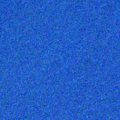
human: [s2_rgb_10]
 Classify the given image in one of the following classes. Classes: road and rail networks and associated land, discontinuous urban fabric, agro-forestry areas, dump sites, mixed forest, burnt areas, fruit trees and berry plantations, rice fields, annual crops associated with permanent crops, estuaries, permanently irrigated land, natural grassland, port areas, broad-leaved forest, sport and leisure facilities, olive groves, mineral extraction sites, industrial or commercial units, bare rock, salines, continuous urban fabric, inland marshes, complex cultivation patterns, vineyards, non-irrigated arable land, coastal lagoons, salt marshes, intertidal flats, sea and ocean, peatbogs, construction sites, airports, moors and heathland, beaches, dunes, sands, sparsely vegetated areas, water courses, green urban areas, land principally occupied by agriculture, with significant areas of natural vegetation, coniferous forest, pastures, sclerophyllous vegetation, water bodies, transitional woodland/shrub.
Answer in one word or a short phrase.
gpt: sea and ocean